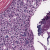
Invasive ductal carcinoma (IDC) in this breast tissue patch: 0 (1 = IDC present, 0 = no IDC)